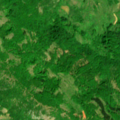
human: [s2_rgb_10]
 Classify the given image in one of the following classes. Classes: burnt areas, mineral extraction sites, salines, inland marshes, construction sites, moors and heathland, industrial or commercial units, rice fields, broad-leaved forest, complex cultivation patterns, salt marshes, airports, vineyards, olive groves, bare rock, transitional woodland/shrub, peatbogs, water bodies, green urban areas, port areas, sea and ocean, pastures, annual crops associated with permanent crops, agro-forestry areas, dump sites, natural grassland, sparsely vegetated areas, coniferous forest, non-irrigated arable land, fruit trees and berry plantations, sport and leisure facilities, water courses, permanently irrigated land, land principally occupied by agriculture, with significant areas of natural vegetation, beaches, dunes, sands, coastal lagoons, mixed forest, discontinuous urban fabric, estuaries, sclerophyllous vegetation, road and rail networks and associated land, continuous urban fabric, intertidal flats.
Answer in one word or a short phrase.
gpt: complex cultivation patterns, land principally occupied by agriculture, with significant areas of natural vegetation, broad-leaved forest, transitional woodland/shrub